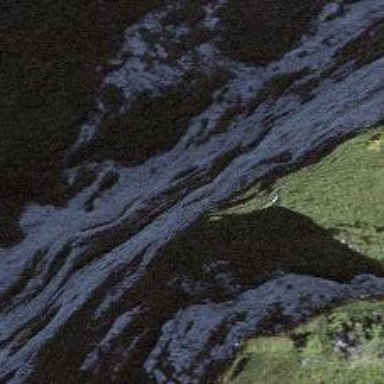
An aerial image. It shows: Cliff in nature.